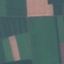
Land use / land cover class: AnnualCrop